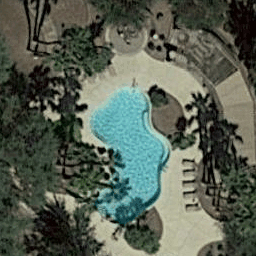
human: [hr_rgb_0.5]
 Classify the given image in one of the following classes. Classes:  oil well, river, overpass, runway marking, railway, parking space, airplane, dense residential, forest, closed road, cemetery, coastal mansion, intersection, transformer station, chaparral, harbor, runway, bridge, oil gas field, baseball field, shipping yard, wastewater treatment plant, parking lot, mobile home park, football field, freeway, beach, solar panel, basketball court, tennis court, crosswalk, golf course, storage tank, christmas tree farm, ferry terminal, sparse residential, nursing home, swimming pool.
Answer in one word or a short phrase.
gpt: swimming pool